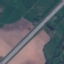
Label: Highway